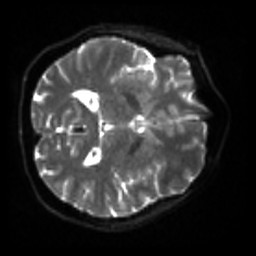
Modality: sbref
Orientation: axial
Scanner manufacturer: siemens
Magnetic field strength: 3 T
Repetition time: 4 s
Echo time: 0.0594 s